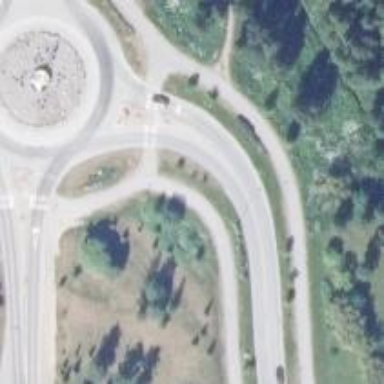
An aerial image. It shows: Zebra crossing on the road.